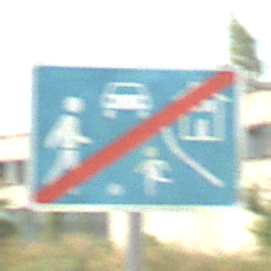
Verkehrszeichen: EndeVerkehrsberuhigterBereich
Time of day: Midday
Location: Outdoor (Suburban)
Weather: PartlyCloudy
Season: Summer
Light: Natural